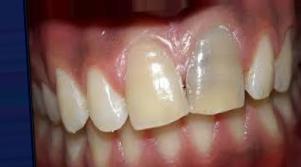
Condition: Tooth Discoloration